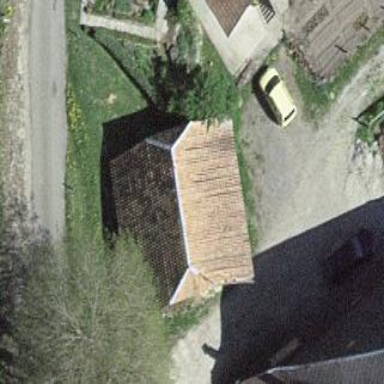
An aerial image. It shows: Rural barn.